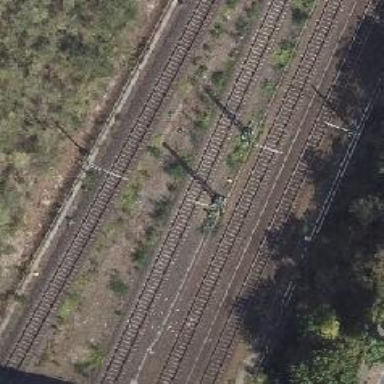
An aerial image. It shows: Catenary mast for power lines.